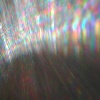
Label: sunburn